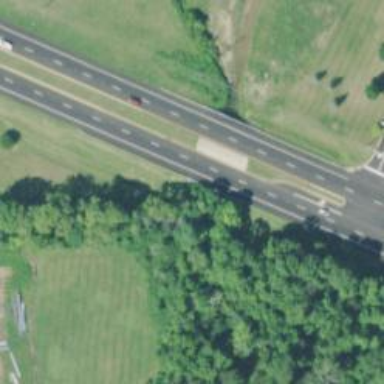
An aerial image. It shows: Trunk highway.